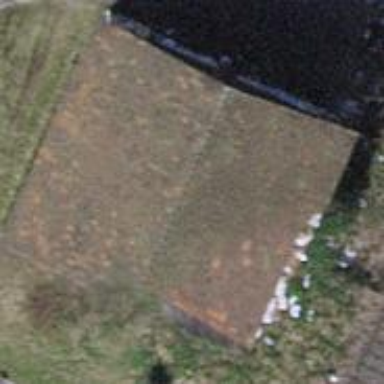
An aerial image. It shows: Shed building.